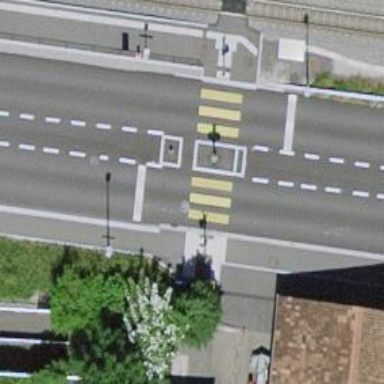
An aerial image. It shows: Crossing with traffic signals and pedestrian island.